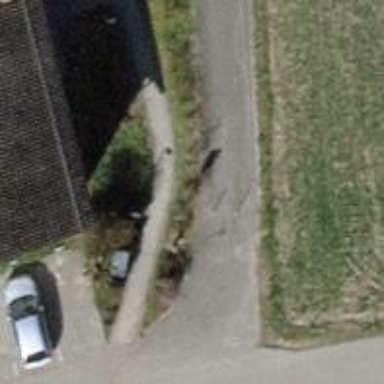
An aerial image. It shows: Bollard.